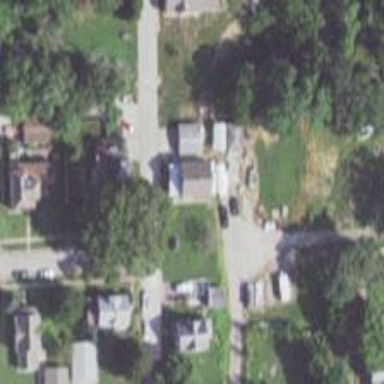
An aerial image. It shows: Alley classified as service road.